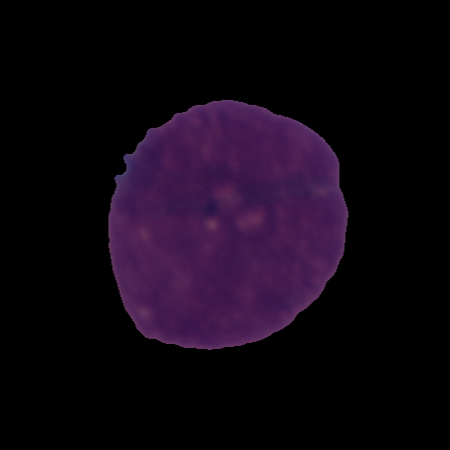
Label: cancer